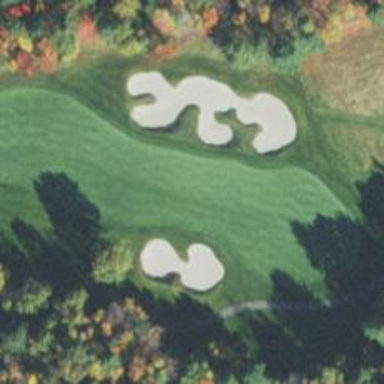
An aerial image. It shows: View of golf hole.